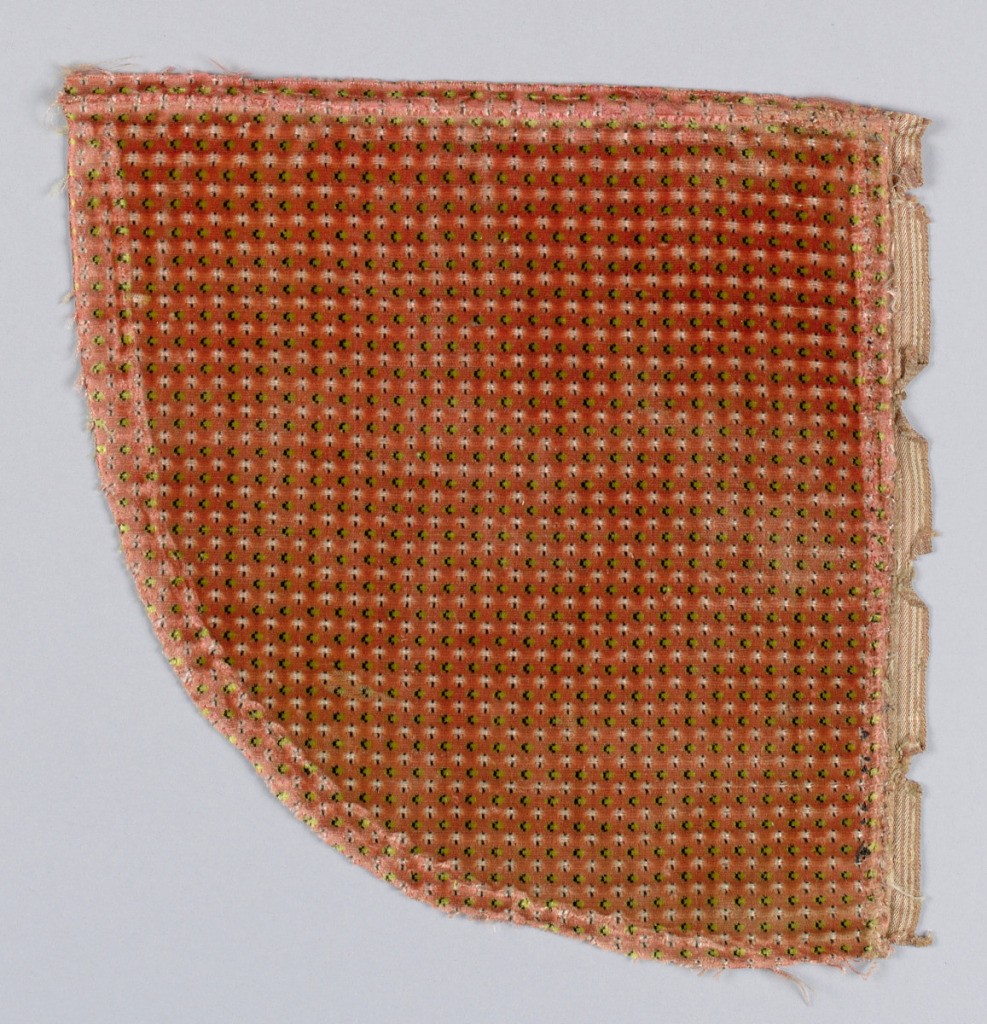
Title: Fragments
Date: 1750–99
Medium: silk Technique: cut loops of supplementary warps in a 3/1 twill foundation plus a continuous supplementary weft (velvet)
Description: Fragments of velvet showing rows of tiny green and black dots of cut pile alternating with offset rows of tiny voided dots accented by floats of a supplementary weft on a rust red cut pile background.